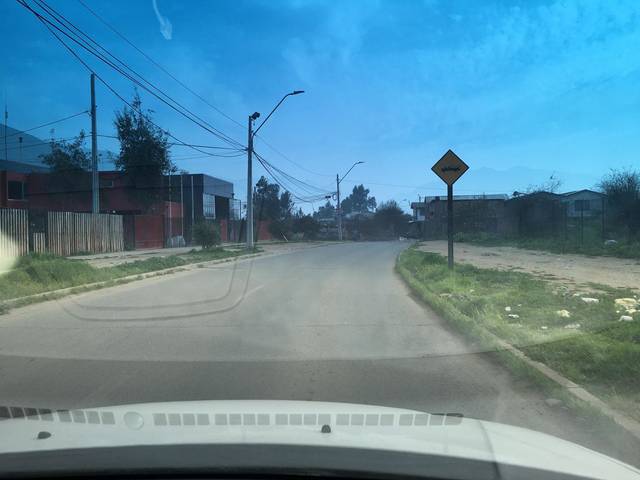
Region: Chile
Coordinates: -33.293, -70.882